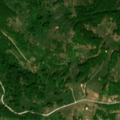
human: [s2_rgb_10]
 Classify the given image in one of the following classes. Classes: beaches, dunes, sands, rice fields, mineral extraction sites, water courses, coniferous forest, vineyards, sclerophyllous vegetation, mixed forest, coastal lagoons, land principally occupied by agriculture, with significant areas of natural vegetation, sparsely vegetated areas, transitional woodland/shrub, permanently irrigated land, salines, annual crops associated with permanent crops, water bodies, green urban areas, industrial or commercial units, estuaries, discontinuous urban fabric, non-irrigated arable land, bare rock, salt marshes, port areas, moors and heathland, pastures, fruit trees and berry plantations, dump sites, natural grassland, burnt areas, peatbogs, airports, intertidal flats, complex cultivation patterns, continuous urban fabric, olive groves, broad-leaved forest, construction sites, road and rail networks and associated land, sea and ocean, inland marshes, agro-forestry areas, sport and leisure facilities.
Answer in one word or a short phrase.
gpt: broad-leaved forest, transitional woodland/shrub